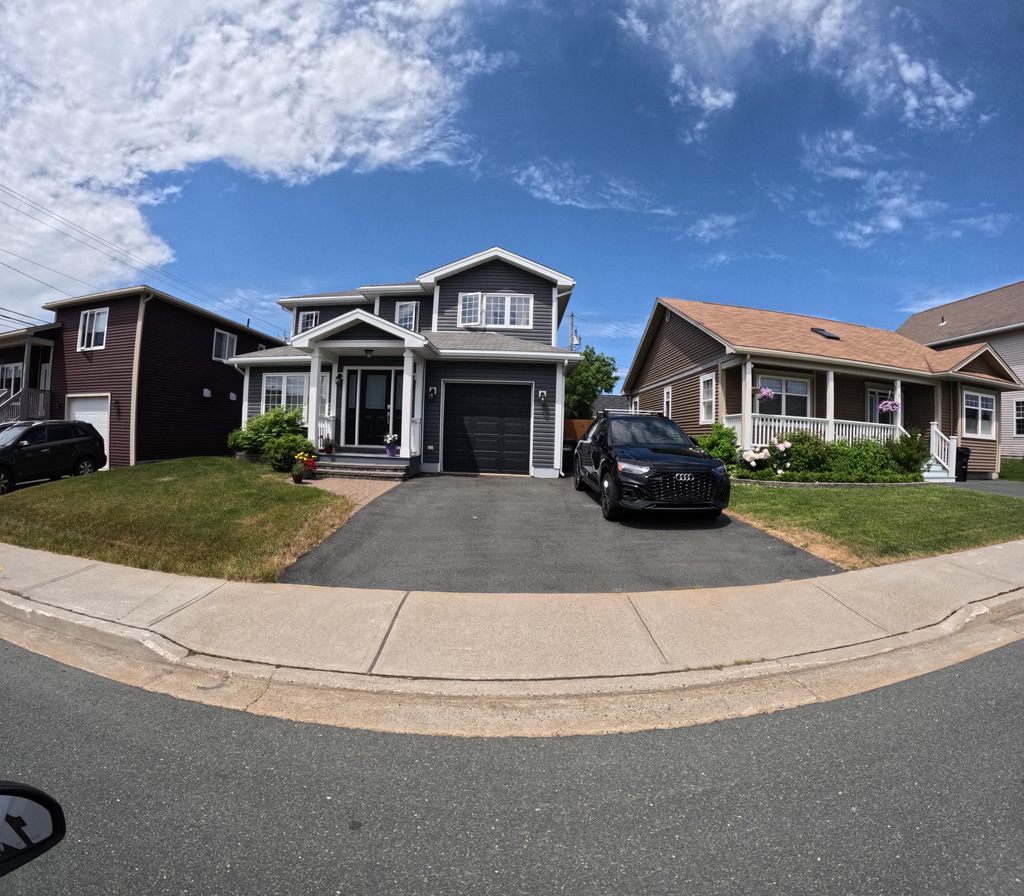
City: st_johns